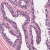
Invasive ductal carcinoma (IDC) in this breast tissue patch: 0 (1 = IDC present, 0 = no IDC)